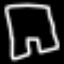
Label: pants